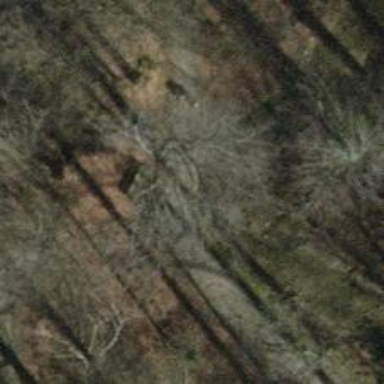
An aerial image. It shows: Brown bench.